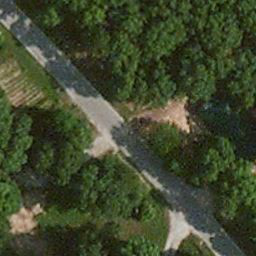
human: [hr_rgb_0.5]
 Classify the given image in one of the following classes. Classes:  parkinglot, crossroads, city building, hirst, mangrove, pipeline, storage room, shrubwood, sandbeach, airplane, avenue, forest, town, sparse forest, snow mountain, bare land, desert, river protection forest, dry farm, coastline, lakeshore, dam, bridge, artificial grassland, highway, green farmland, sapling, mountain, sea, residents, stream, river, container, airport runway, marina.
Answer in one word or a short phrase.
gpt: avenue